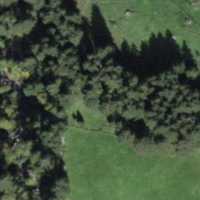
EUNIS habitat code: 43
Species observed at this site:
Silene dioica